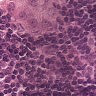
Metastatic tissue present: yes